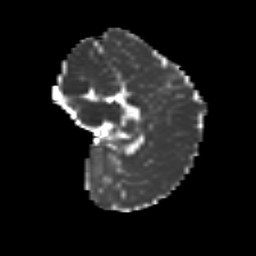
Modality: MD
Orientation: sagittal
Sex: male
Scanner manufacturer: siemens
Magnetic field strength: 3 T
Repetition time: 5 s
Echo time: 0.071 s